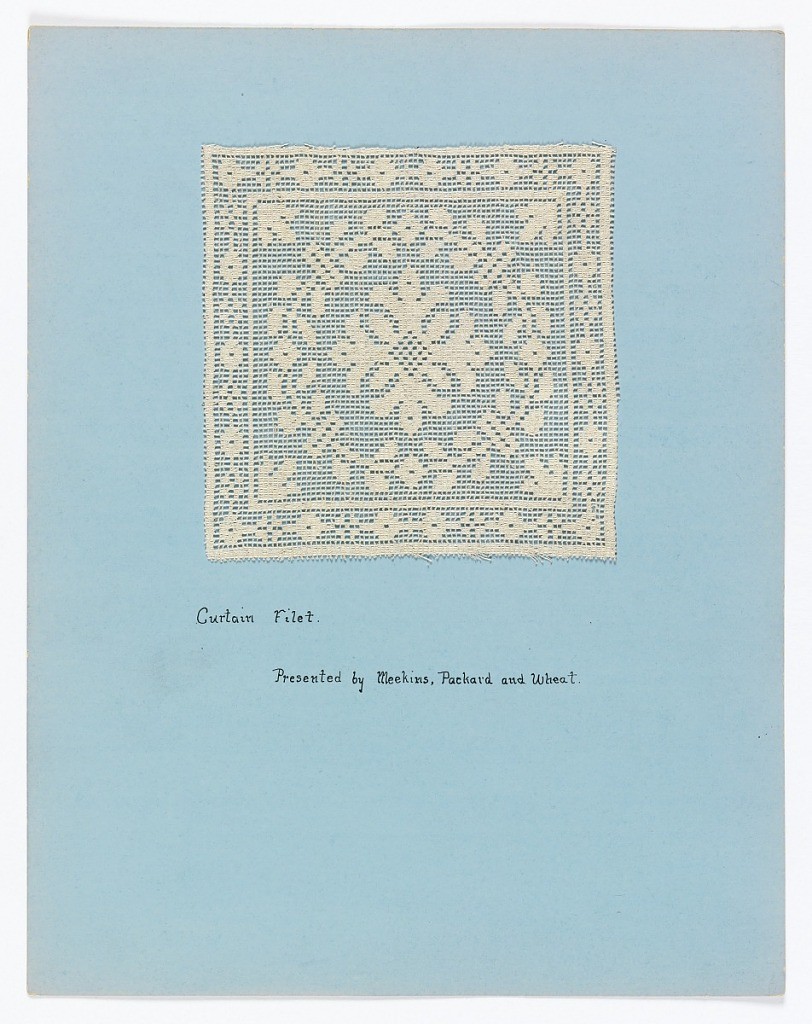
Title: Machine-made openwork samples
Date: ca. 1910
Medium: cardboard, linen, silk, metallic Technique: linen embroidery with ground cloth dissolved Examples of embroidery on net produced by the Schiffli machine Metallic embroidery on net Machine-made openwork in imitation of hand-embroidered net Mostly floral and a few geometric patterns, some designs described as "Spanish" Imitation hand-made filet Machine filet Imitation filet crochet Ploven (burnt-out lace) Fancy curtain lace made on the Levers machines Real filet (handmade) next to Machine-made filet Spotted curtain nets, made chiefly at Nottingham, England and Caudry, France.
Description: Samples of machine-made openwork and several examples of hand made lace mounted on boards. They imitate hand-embroidered net, crochet, or needlepoint.  All are floral patterns plus a few of early 1920's geometric style.
"Embroidered net" produced by the Schiffli Machine.